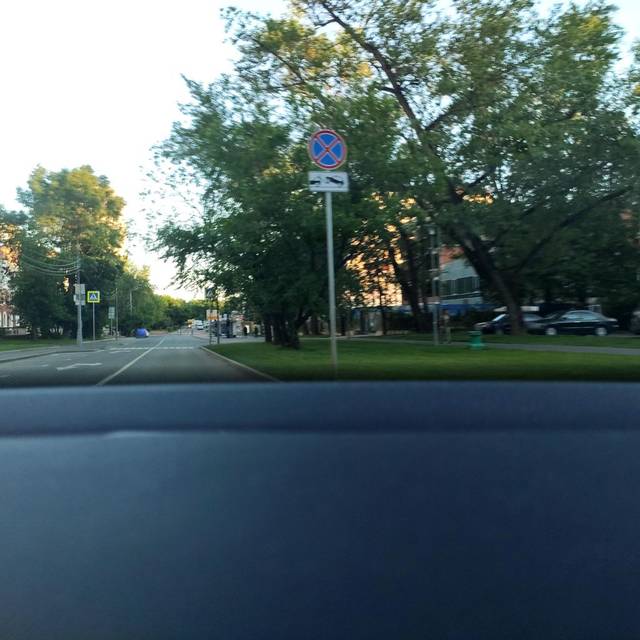
Region: Russia
Coordinates: 55.829, 37.447